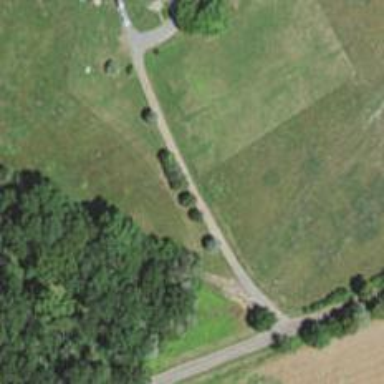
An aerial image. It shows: Driveway.